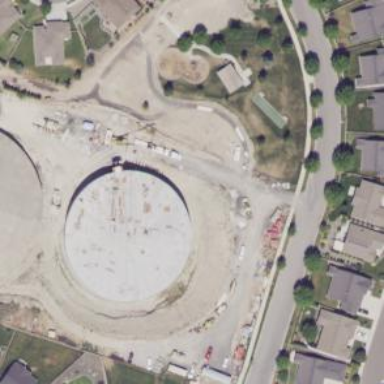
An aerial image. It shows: Building with water storage tank. The tank is used for storing water.